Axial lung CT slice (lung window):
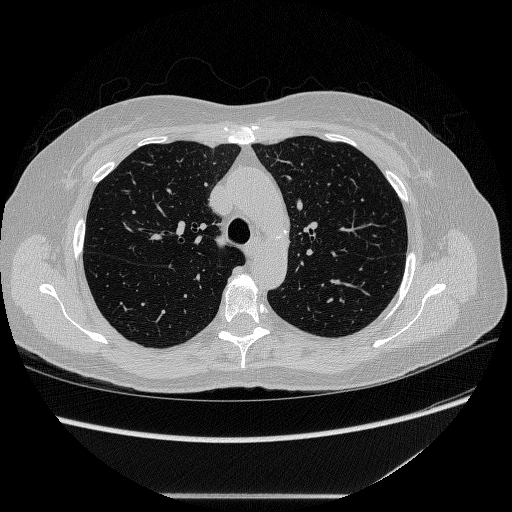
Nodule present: no